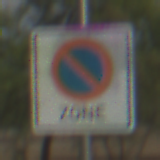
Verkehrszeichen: BeginnEingeschraenktesHalteverbotZone
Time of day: MorningAfternoon
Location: Outdoor (Nature)
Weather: PartlyCloudy
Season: NotSpecified
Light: Natural